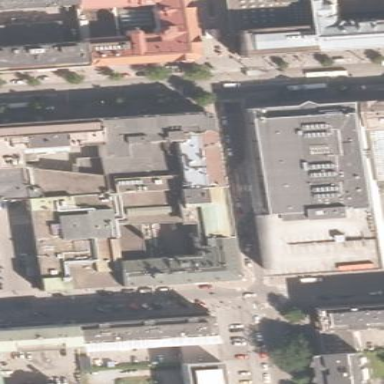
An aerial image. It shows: Retail building that houses department store.